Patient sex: F
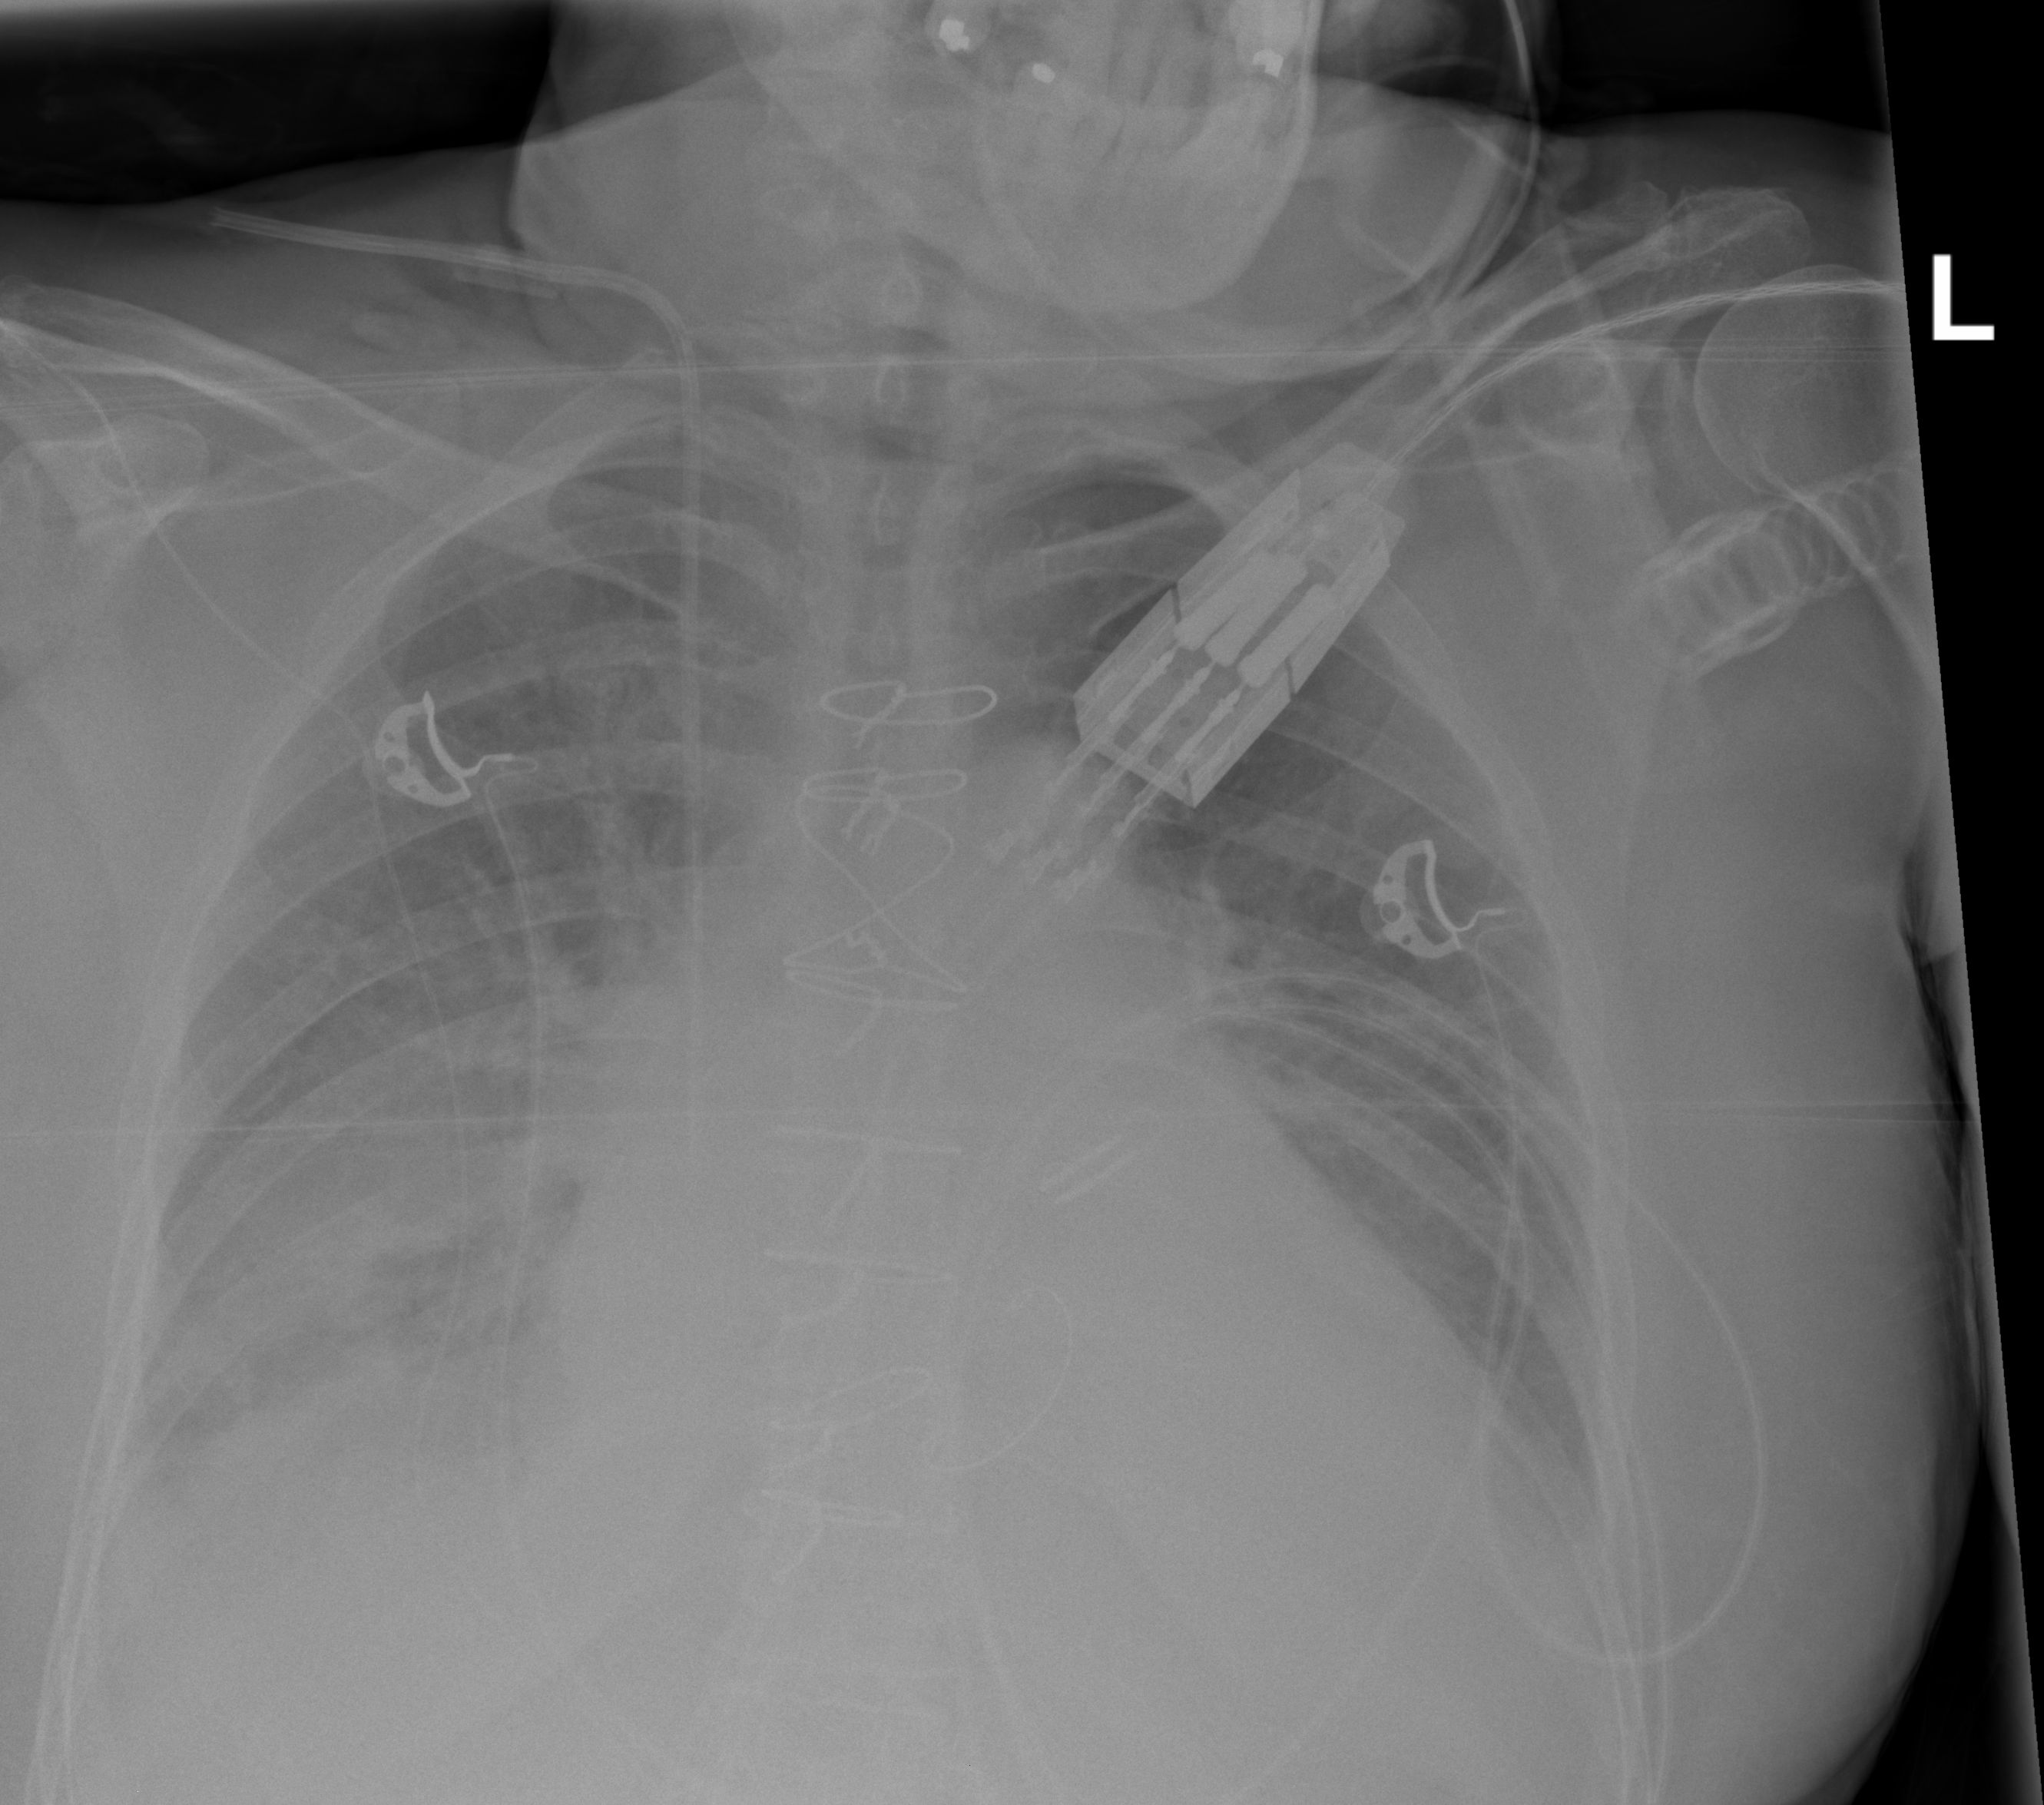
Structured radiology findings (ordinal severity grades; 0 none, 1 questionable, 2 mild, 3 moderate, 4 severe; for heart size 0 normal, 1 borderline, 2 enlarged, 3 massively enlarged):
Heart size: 2
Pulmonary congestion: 3
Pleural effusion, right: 2
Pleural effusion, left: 2
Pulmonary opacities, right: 3
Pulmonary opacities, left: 2
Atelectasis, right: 2
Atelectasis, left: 2